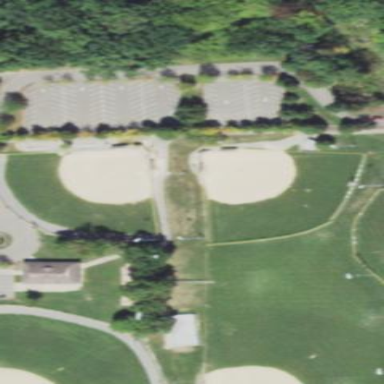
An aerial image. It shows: Baseball pitch for leisure land.